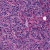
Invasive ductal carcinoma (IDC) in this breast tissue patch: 1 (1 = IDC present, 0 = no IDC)